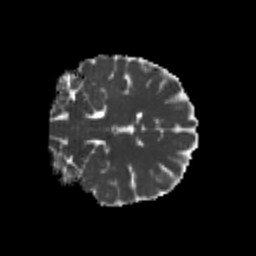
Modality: MD
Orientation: coronal
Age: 24
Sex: female
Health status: healthy
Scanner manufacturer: philips
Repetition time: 7.395 s
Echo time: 0.08599 s